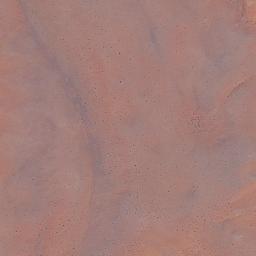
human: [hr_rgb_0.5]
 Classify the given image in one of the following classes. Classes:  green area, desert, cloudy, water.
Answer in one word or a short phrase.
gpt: desert